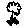
Label: flower